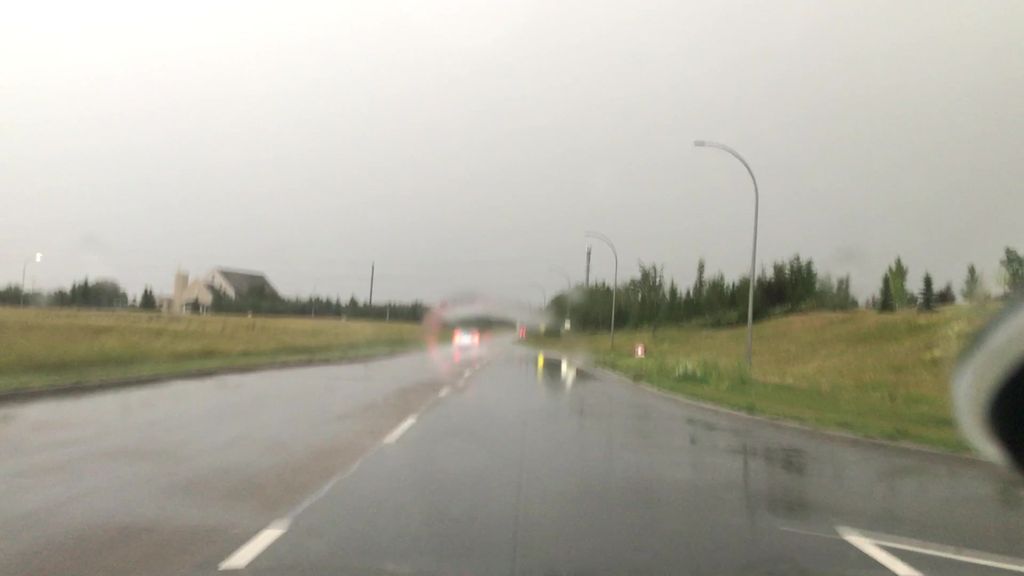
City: edmonton